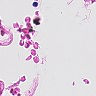
Metastatic tissue present: no